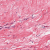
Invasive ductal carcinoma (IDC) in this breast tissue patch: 0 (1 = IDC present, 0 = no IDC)